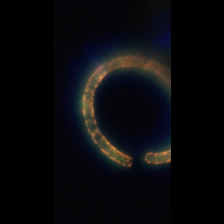
Taxon: Guinardia
Group: Diatoms